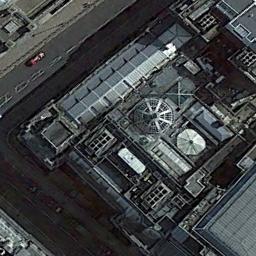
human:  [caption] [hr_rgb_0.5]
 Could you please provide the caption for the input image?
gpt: This is a church  It is made of brown and yellow bricks .

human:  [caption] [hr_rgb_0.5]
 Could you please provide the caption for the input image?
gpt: There is a church next to the road .

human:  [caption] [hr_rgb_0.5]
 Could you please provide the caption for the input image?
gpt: A church with a gray roof, Many trees and a road around the church, Many cars on the road .

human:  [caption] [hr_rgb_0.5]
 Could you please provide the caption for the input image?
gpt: The church with two circular pointed domes is built on the corner .

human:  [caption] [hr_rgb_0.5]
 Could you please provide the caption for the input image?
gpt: A church surrounded by many buildings on the urban roadside .